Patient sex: F
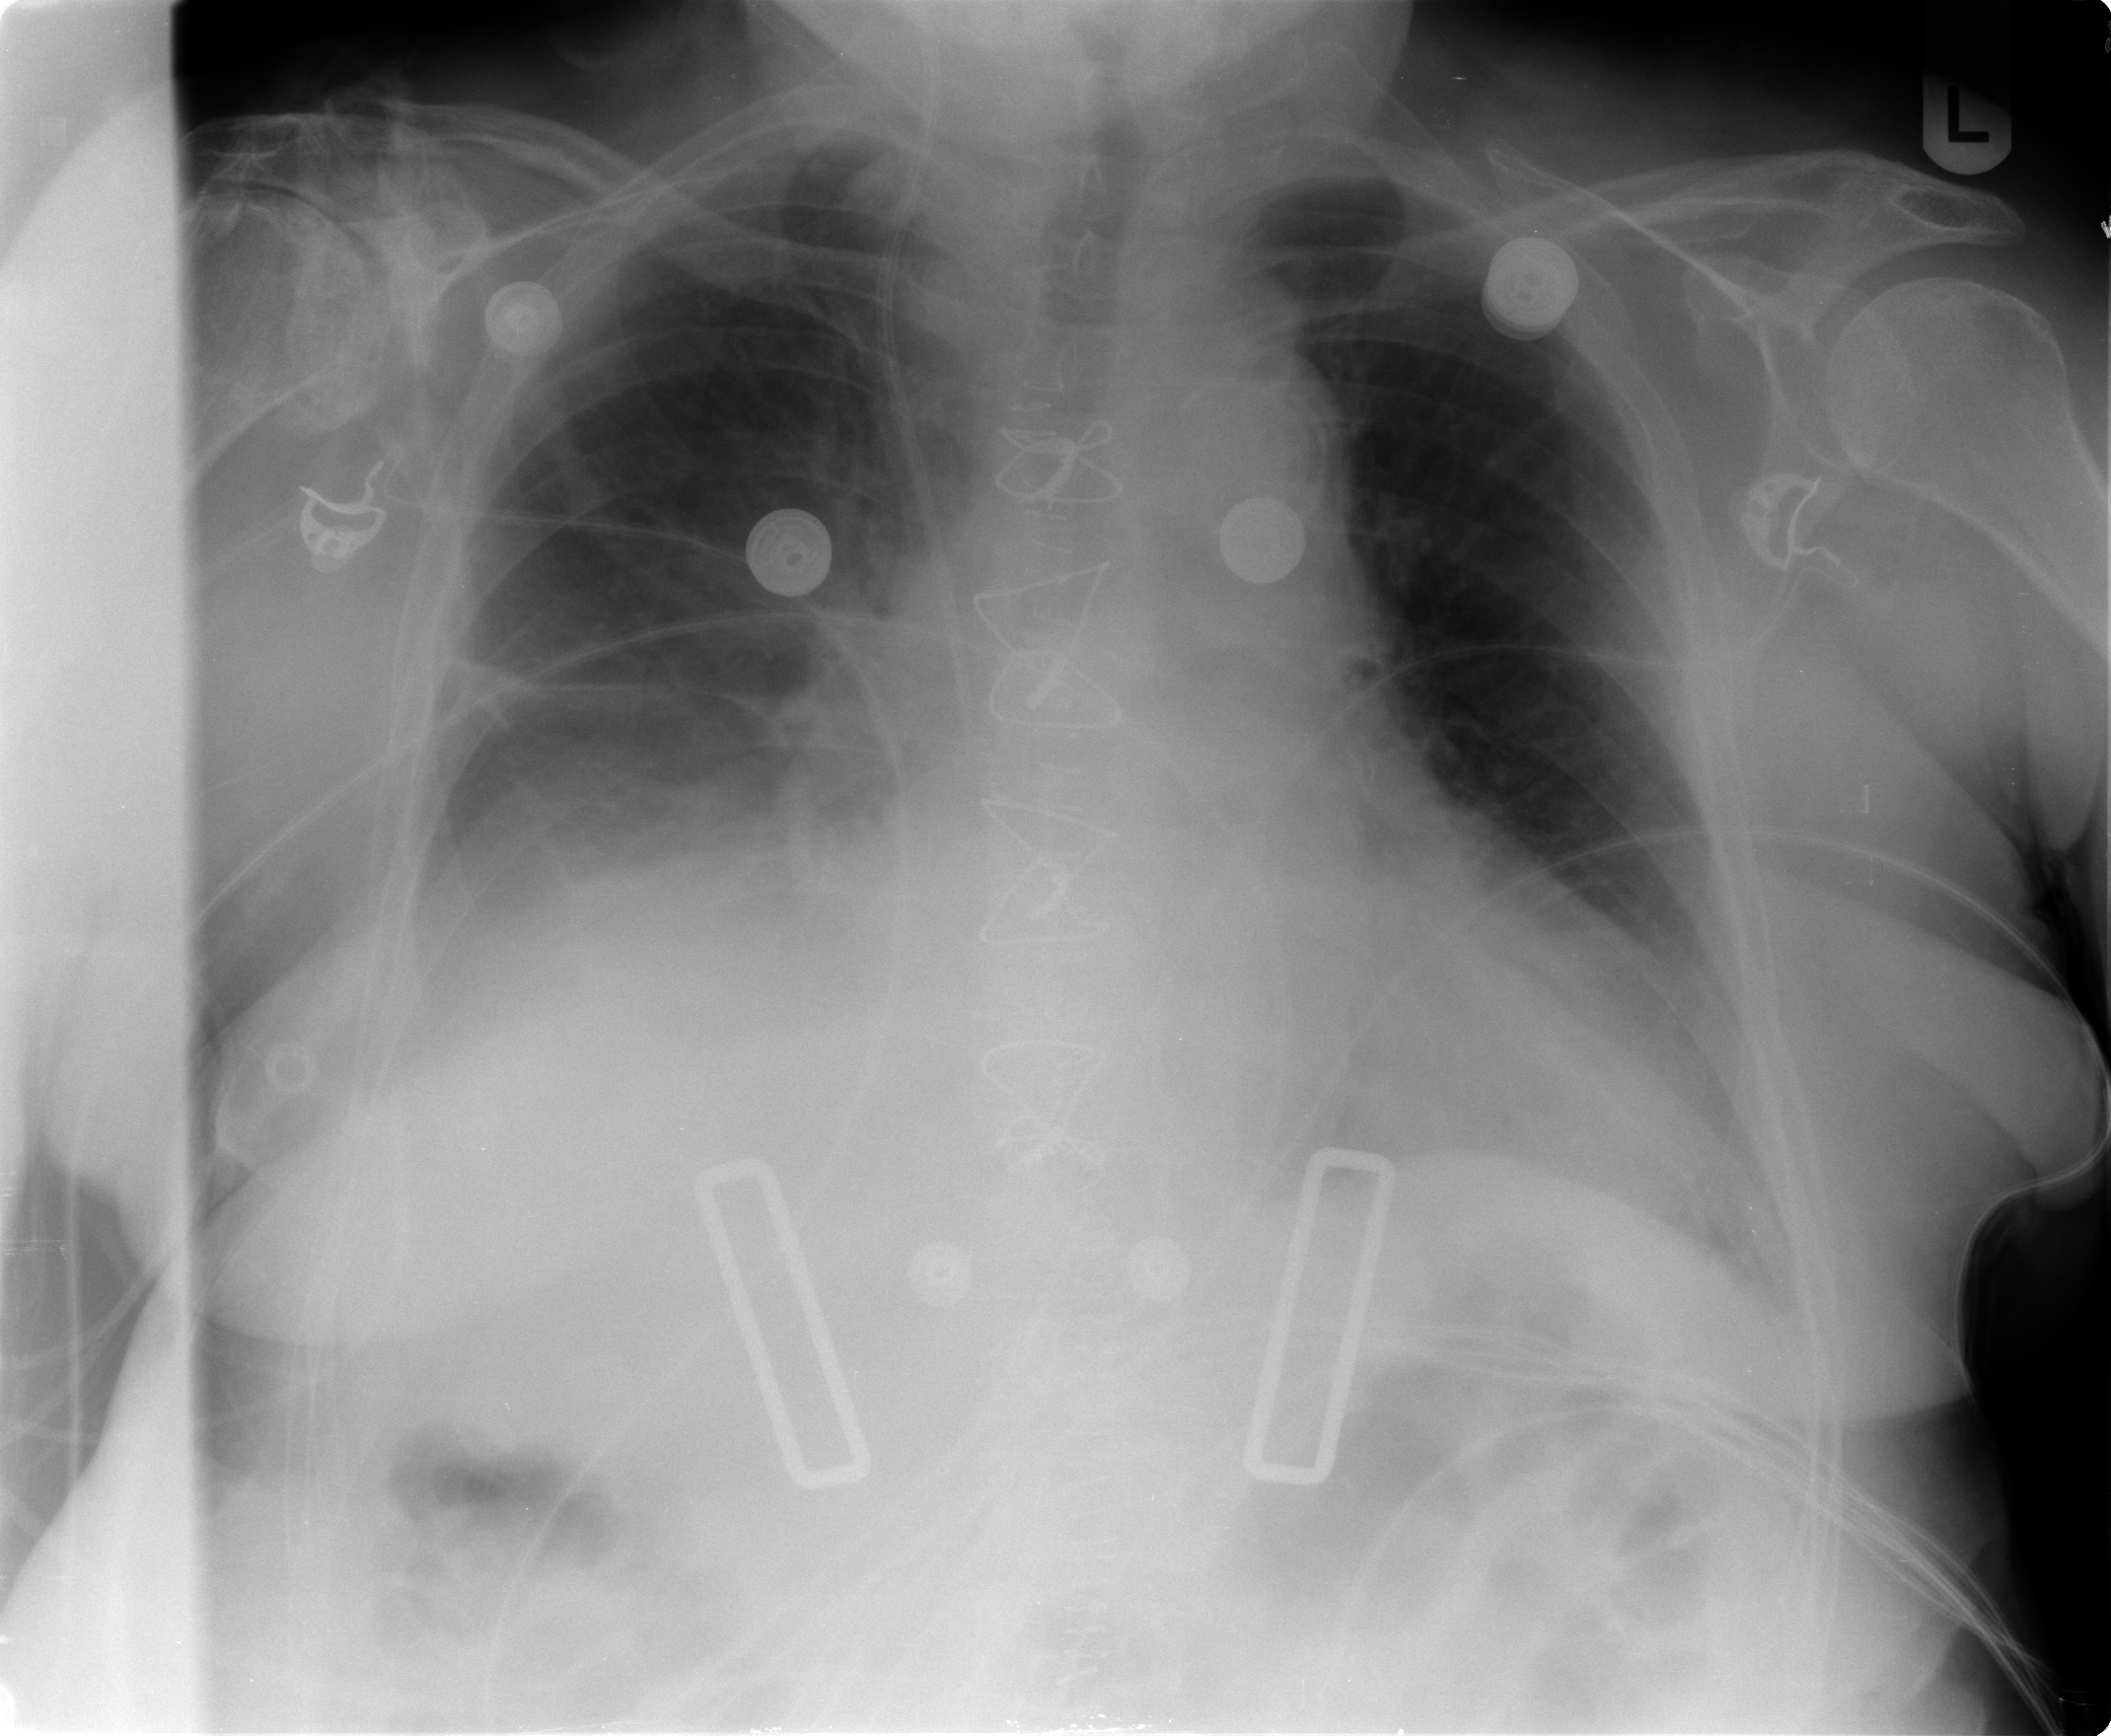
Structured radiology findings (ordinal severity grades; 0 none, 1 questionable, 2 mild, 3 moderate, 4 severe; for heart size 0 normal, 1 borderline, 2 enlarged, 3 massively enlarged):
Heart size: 1
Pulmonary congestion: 2
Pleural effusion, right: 2
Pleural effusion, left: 2
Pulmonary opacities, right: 1
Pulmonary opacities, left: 0
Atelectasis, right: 2
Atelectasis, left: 2